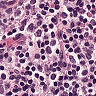
Metastatic tissue present: no